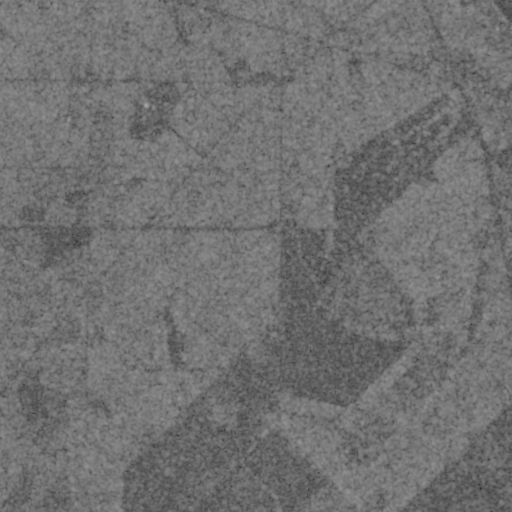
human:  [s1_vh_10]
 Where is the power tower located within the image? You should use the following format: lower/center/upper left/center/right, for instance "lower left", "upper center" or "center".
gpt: The power tower is located in the right of the image.
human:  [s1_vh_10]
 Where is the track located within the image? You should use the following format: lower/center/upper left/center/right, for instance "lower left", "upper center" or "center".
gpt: There is no track in the image.

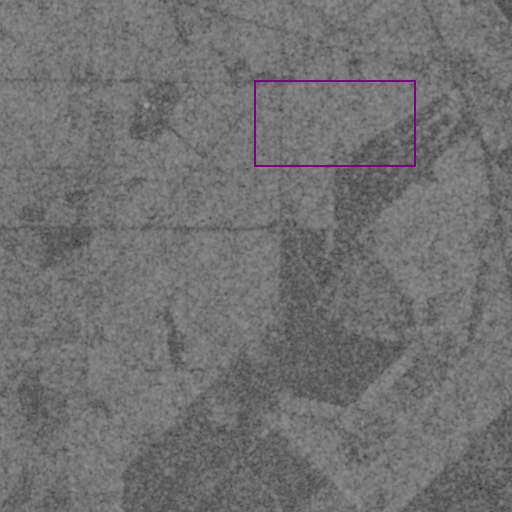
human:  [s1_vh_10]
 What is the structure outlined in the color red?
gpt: There is no red outline.
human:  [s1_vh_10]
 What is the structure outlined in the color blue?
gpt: There is no structure outlined in blue.